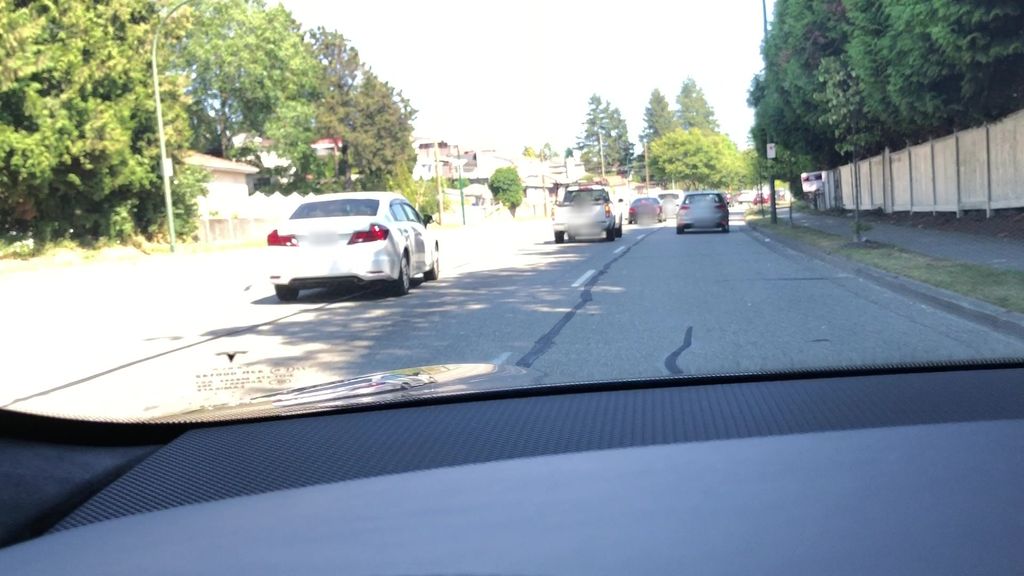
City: vancouver